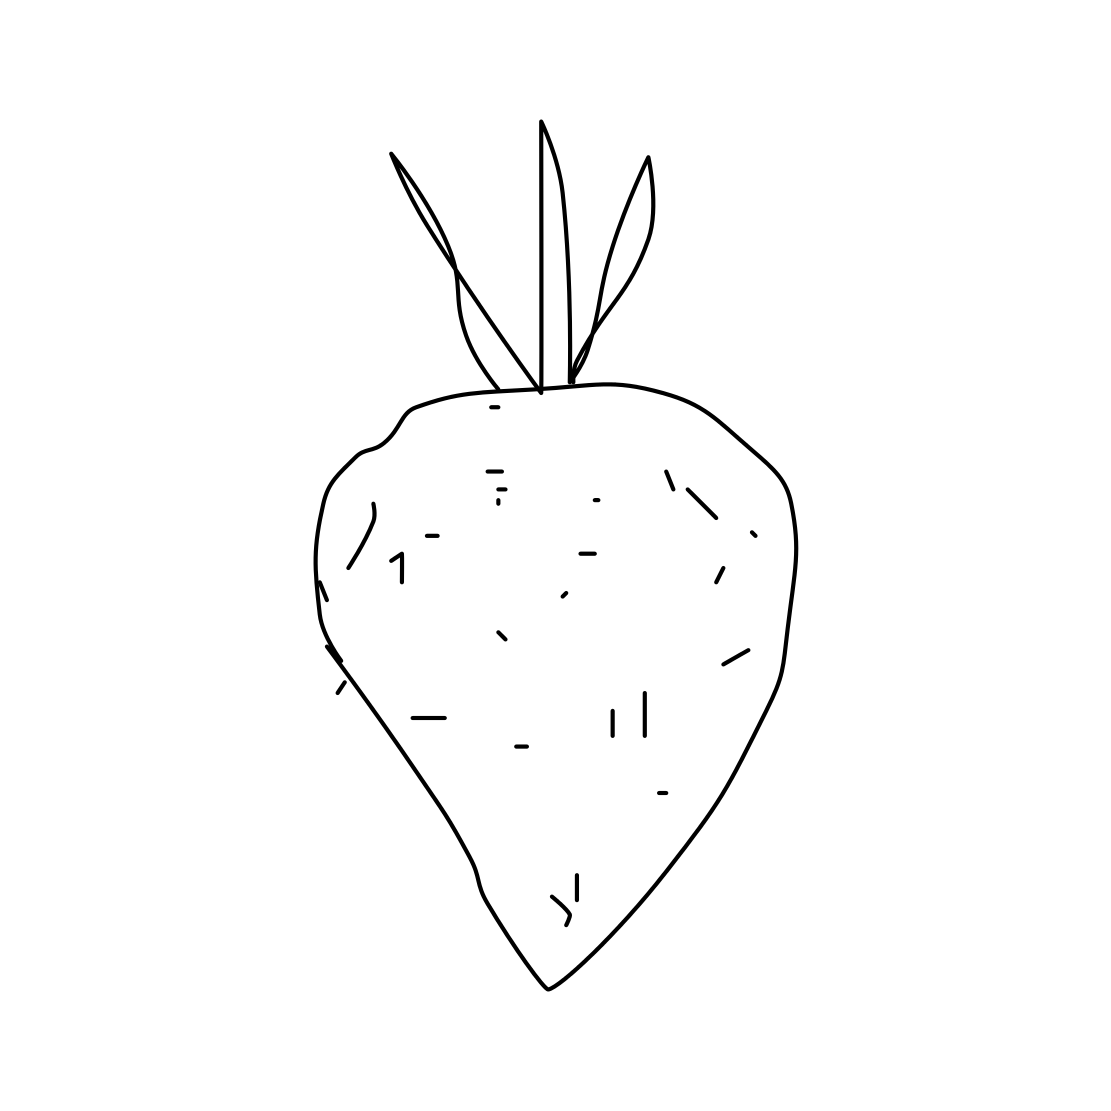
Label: strawberry